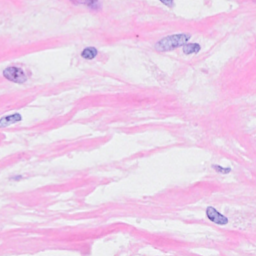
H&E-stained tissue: Breast